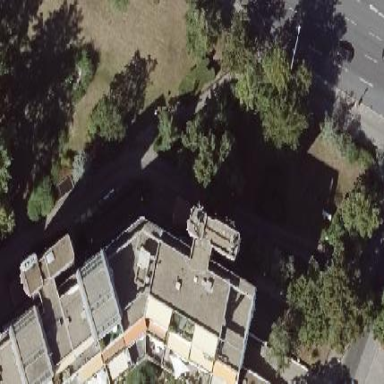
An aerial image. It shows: Residential building with apartments. It has flat roof.